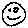
Label: smiley face